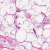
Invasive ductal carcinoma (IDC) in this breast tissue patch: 0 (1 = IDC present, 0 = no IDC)